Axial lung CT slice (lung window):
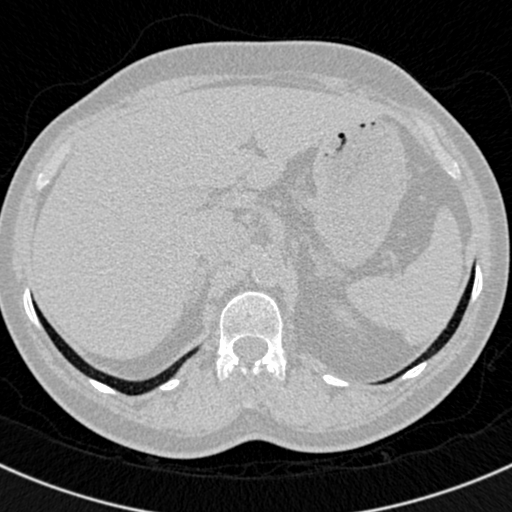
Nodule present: no